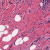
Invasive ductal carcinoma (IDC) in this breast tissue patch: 0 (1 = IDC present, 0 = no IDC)